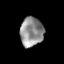
Tissue: prostate
Cell type: NK cells
Senescence score: 0.3342
Nuclear area (px): 661
Mean DAPI intensity: 144.968